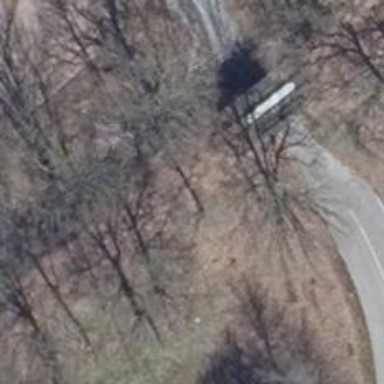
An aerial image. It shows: Abandoned railroad bridge.